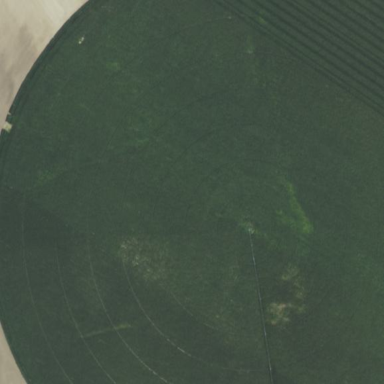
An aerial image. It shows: Farmland with pivot irrigation system.